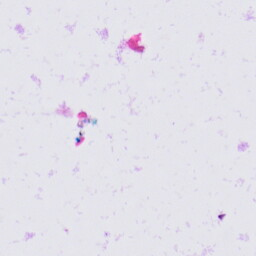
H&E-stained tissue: Skin